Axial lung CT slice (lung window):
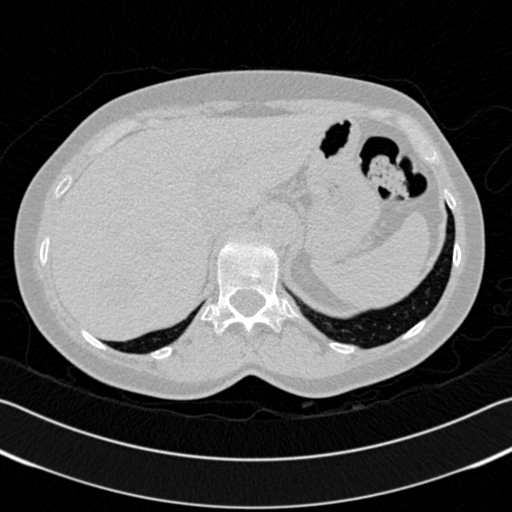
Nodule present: no